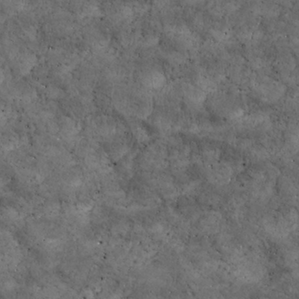
Label: non_frost